Question: I'm trying to build a thing that renders point cloud data stored in a specific way to a canvas using Javascript.
The data is stored as (JSON, where -> represents a range of values including the two extremes)
{"xangle":-Math.PI*2 -> Math.PI*2,"yangle": -Math.PI*2 -> Math.PI*2,"disntancefromorigin":10,"colour":blue}
I've been having some trouble working out what the maths should be for turning the xangle, which represents the angle away from the x axis the line is and the yangle, which is the same but from the yaxis, and the distance from the origin into a "3d" point.
I've been running code which generates a large array of points the same distance from the origin with the same distance and trying to manually brute force the algorithm till i got it right - but that didn't help much.

thanks for any help, if I've not made something clear or you want to see the code just ask.
EDIT: I should add, I'm just going for an Orthographic representation (at least till I can get that working)
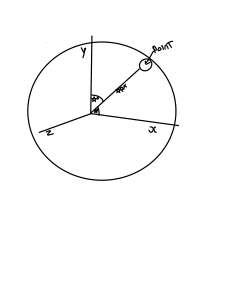
Answer: '''
r = distancefromorigin
y=r*cos(yAngle)
x=r*cos(xAngle)
z=+-r*sqrt( 1-cos^2(yAngle) - cos^2(xAngle) )
'''
Edit: Last equation is from 'x^2 + y^2 + z^2 = r^2'
You cannot say if you have to pick + or - because your problem is ill defined!